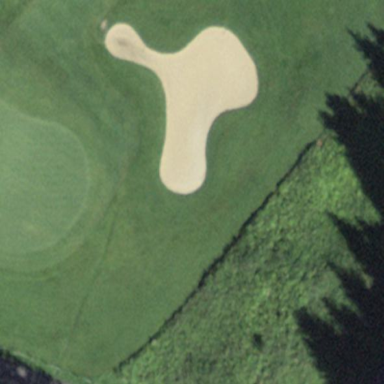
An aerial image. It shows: Sand bunker on golf course.